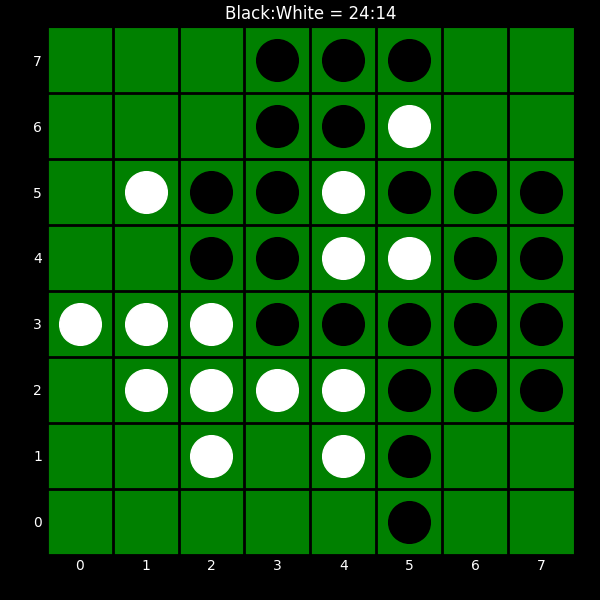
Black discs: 24
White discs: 14